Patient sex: F
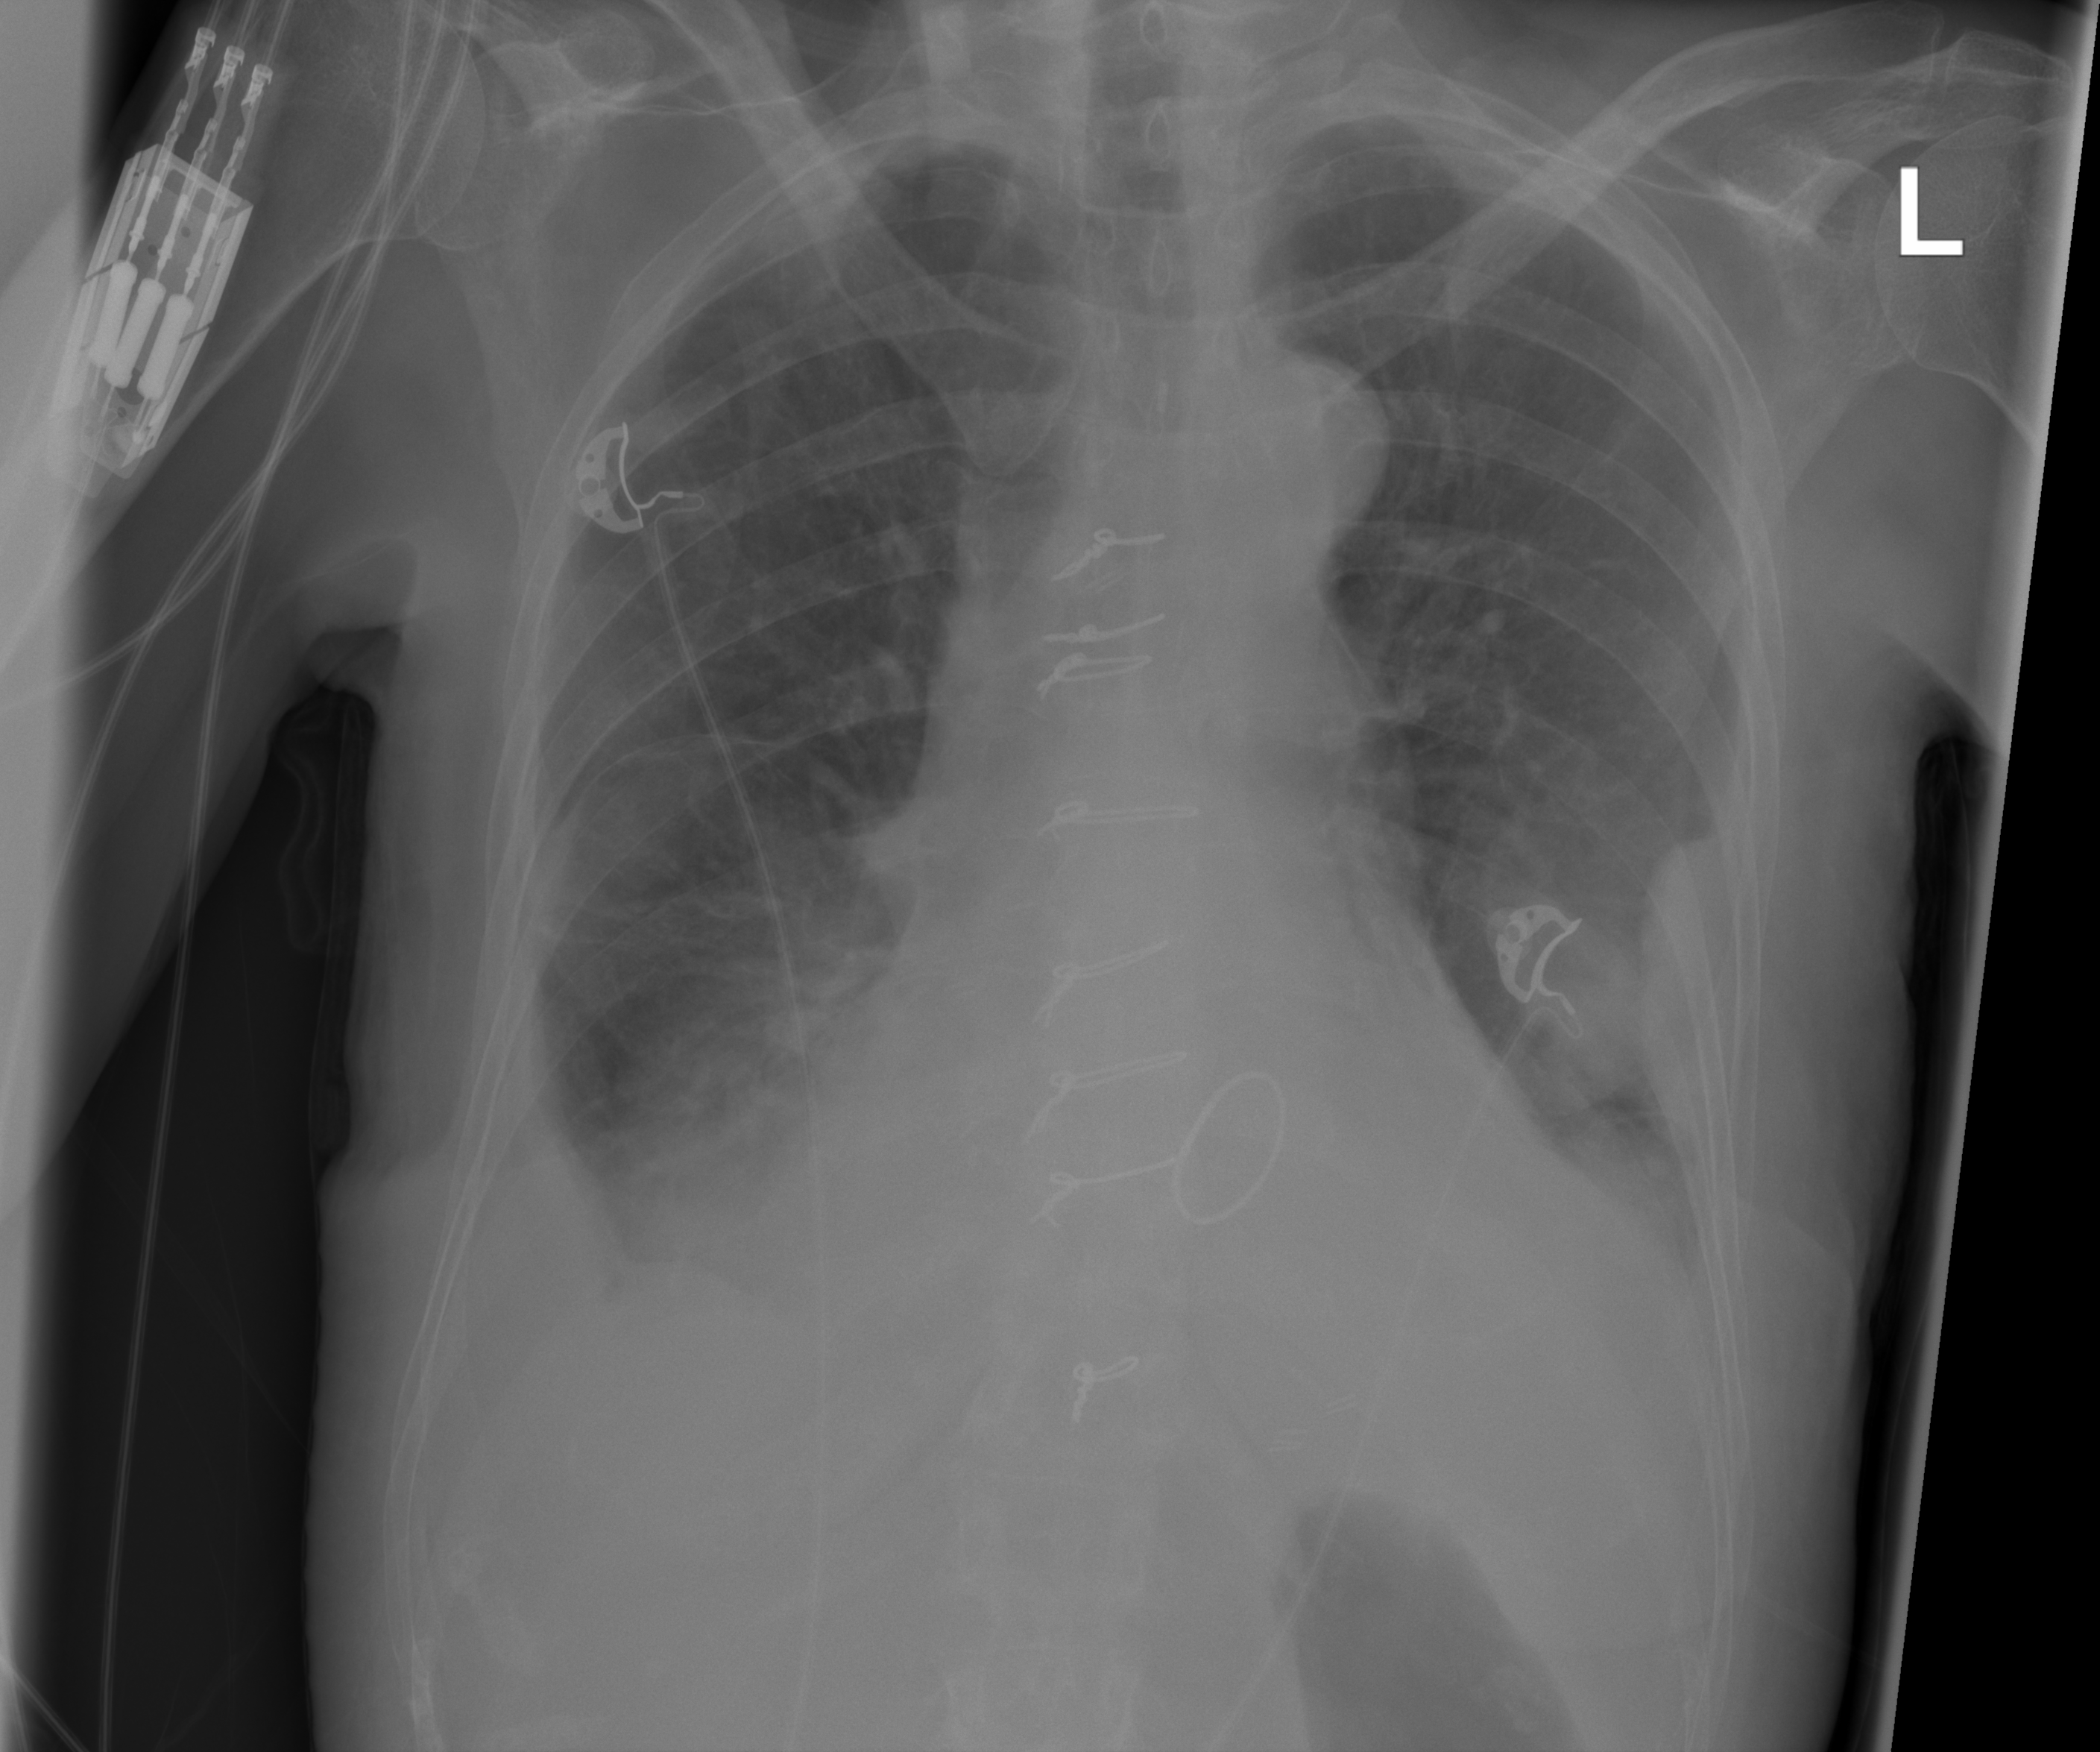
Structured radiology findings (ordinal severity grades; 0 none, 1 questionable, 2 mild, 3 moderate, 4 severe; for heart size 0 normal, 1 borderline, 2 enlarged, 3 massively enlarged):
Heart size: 1
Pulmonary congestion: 0
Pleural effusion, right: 2
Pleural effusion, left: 2
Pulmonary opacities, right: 0
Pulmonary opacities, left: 0
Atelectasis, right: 3
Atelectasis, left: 3